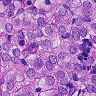
Metastatic tissue present: yes